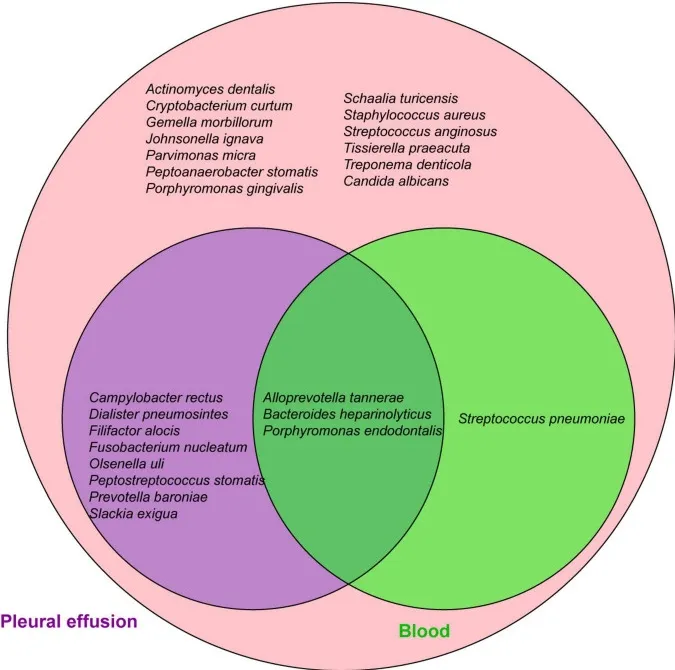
Distribution of pathogens detected by mNGS in BALF, blood and pleural effusion.
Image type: chart (chart)